Field crop: maize
Growth stage: 2
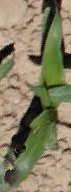
Species: maize